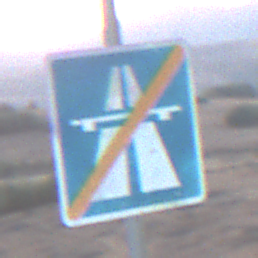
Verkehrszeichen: EndeAutbahn
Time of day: SunriseSunset
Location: Outdoor (Nature)
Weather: Clear
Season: NotSpecified
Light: Natural